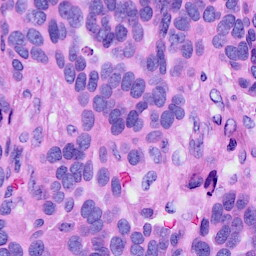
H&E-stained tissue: Ovarian